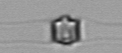
Label: Chaetoceros_didymus